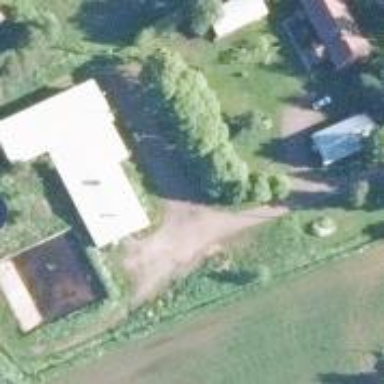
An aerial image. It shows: Farmyard area.